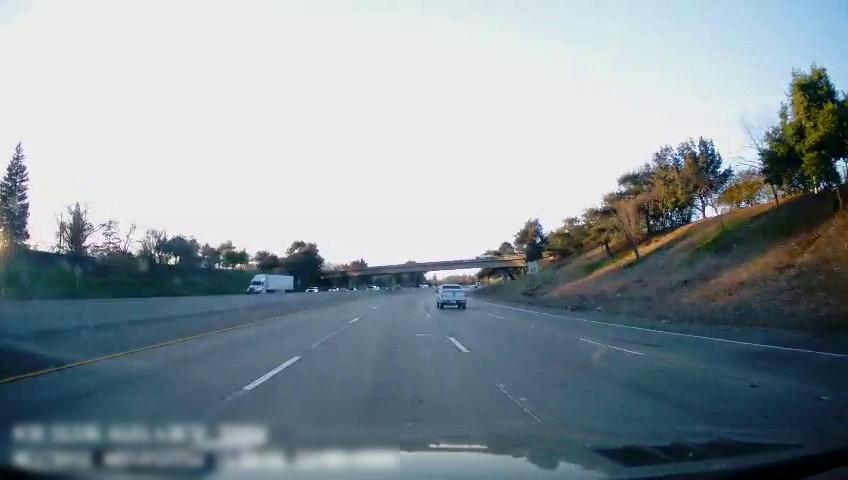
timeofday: Day
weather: Sunny
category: Drivable Space
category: Vehicles | Truck
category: Vehicles | Truck
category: Vehicles | Car
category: Vehicles | SUV
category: Lanes | Alternate Lane
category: Lanes | Current Lane
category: Lanes | Current Lane
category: Lanes | Alternate Lane
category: Lanes | Alternate Lane
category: Traffic | Signs